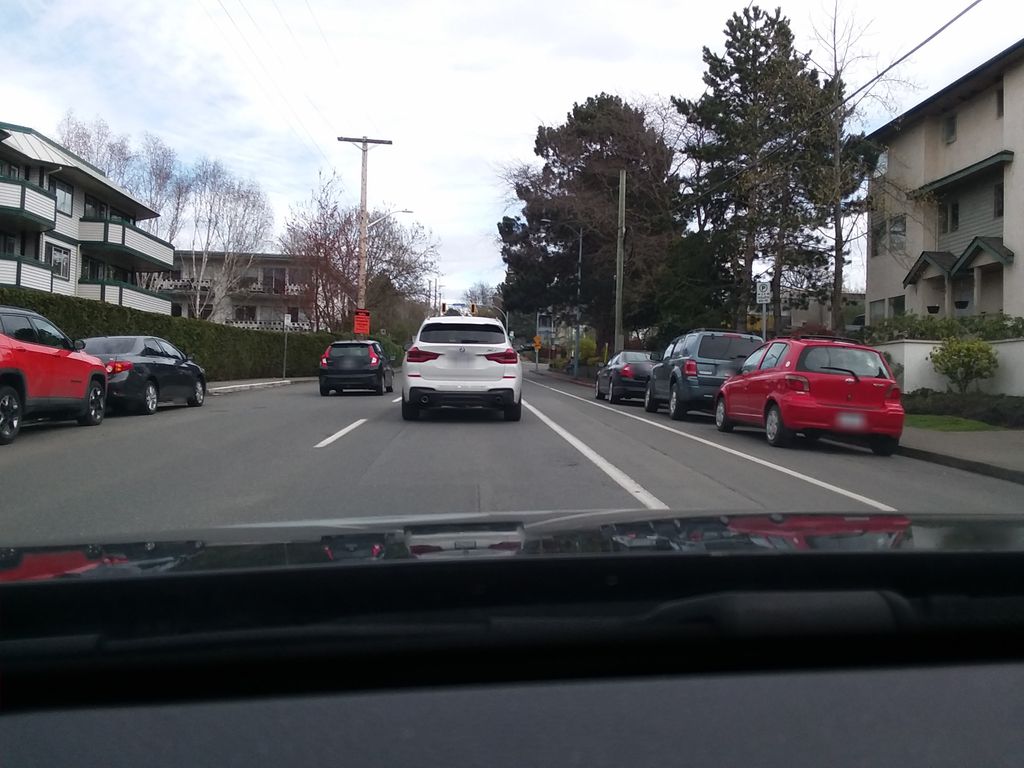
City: victoria